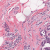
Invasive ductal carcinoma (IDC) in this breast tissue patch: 1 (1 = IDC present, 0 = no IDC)